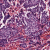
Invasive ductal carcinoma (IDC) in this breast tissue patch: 1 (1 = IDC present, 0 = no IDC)